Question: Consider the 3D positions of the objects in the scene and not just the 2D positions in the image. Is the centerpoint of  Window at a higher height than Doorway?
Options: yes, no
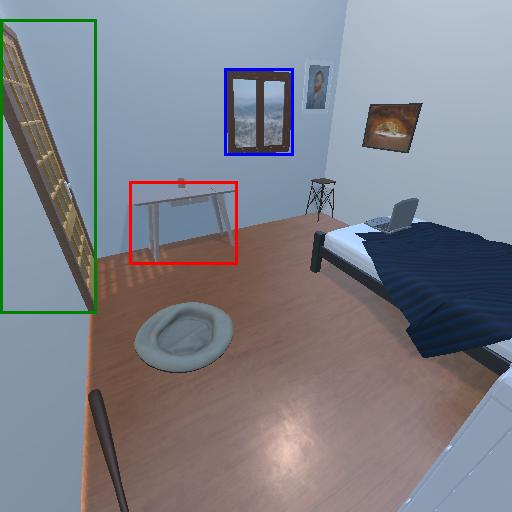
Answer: yes